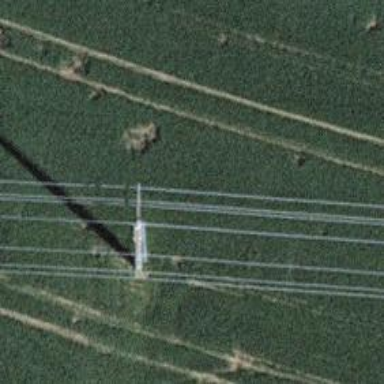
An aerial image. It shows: Power line in the image.